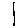
Label: line